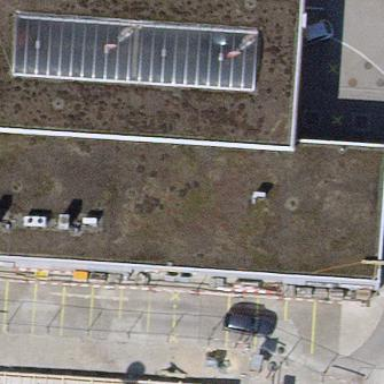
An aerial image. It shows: Fuel amenity located on the roof of building.